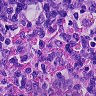
Metastatic tissue present: no